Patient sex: M
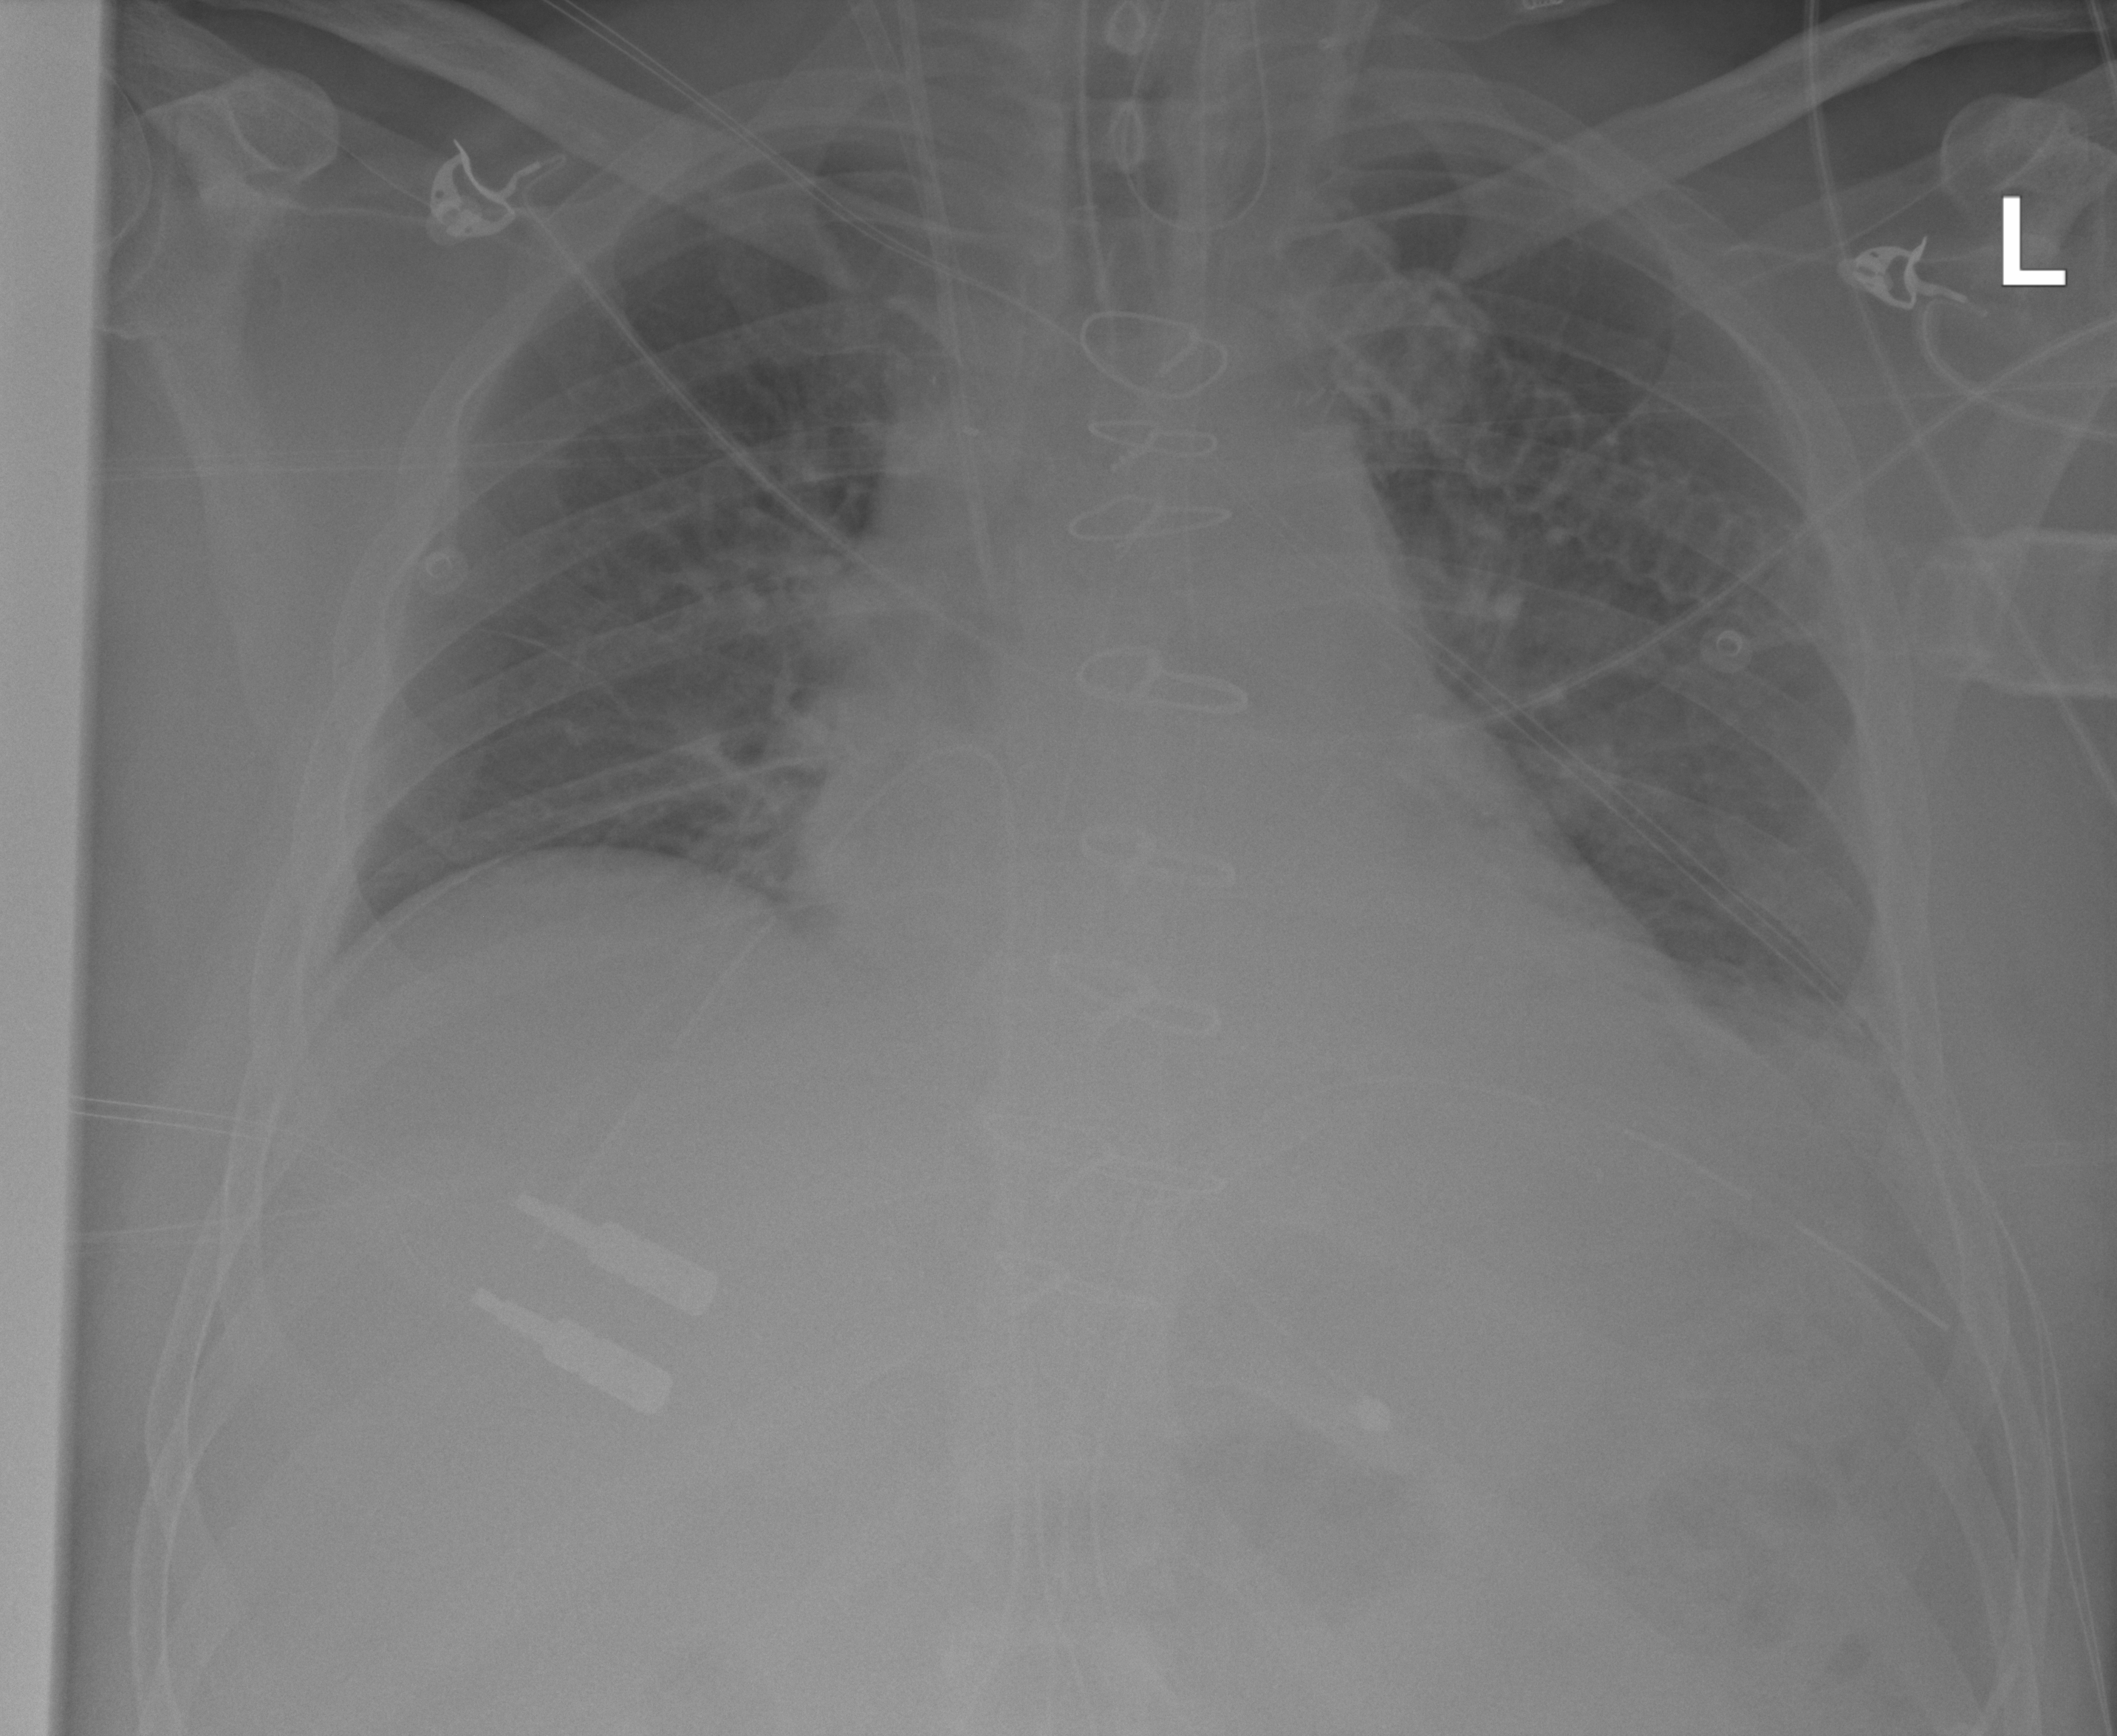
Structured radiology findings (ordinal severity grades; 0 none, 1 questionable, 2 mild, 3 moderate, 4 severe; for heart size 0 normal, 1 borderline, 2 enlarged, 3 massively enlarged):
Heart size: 1
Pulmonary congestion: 0
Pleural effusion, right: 0
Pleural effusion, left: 1
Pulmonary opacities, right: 0
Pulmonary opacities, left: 0
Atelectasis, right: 0
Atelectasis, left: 1